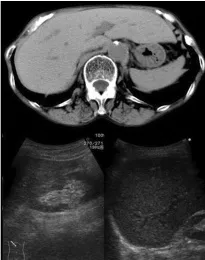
Imaging results of the patient's liver. Computed tomography.
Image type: radiology (ct)